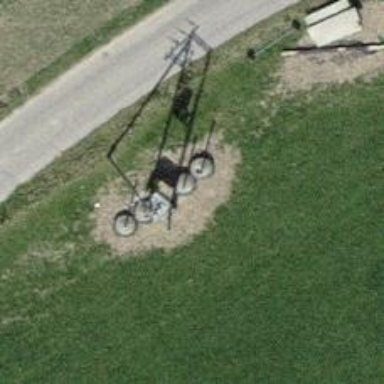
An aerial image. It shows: Transformer.